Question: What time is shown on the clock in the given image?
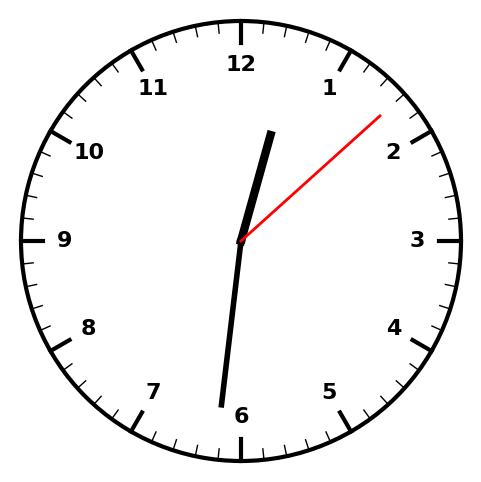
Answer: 12:31:08